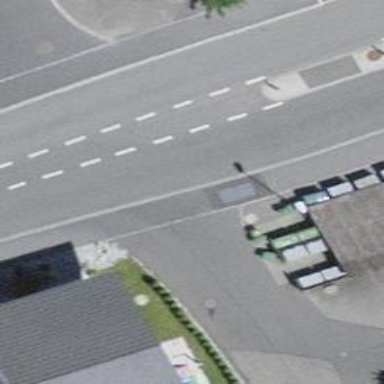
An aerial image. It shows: Bus stop with platform for public transport.